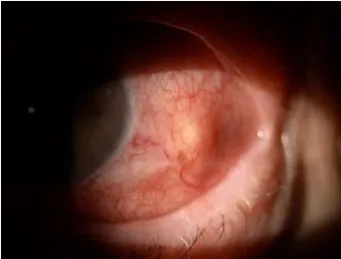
Three months after the initial presentation. 3. O'clock positions.
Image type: ophthalmic_imaging (slit_lamp_photograph)